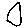
Label: triangle